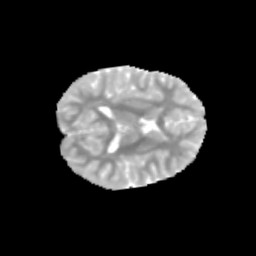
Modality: MD
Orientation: axial
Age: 11
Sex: female
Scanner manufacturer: siemens
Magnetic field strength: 3 T
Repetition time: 3.8 s
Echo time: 0.07 s